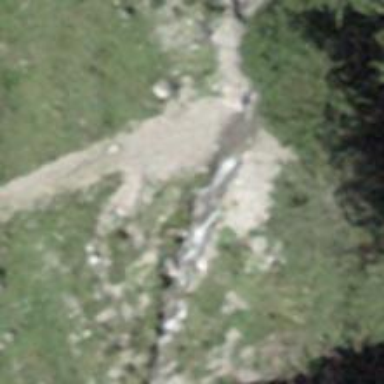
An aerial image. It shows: Culvert tunnel.